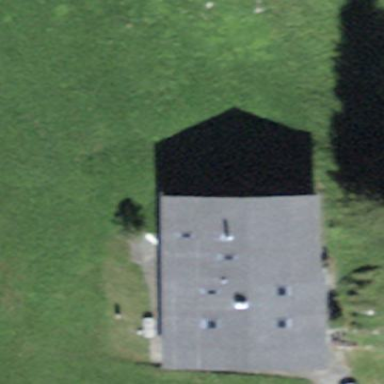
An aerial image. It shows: Farm building.